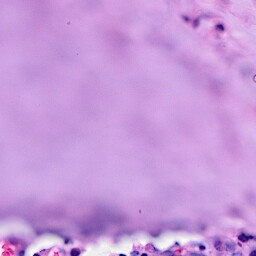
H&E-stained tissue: Breast